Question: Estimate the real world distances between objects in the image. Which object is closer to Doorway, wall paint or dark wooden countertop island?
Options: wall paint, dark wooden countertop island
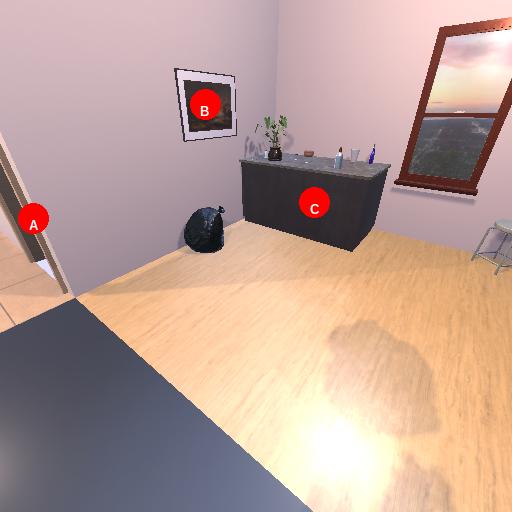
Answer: wall paint